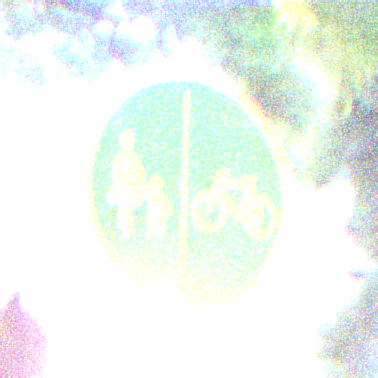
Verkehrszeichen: GetrennterRadUndGehwegRadwegRechts
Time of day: Night
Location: Outdoor (Suburban)
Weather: PartlyCloudy
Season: NotSpecified
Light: Artificial